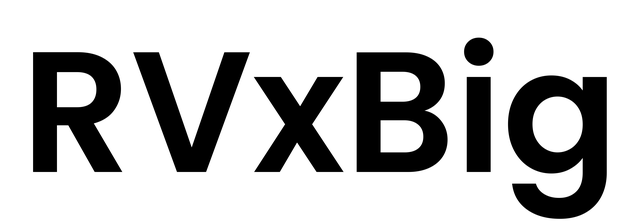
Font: Poppins-SemiBold